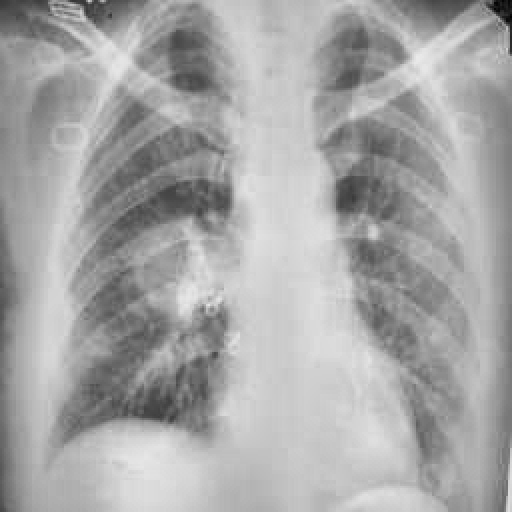
Finding: TUBERCULOSIS